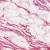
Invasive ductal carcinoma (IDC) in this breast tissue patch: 0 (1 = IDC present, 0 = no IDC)